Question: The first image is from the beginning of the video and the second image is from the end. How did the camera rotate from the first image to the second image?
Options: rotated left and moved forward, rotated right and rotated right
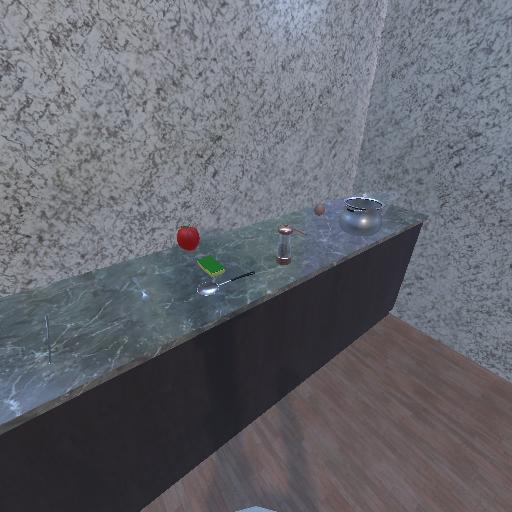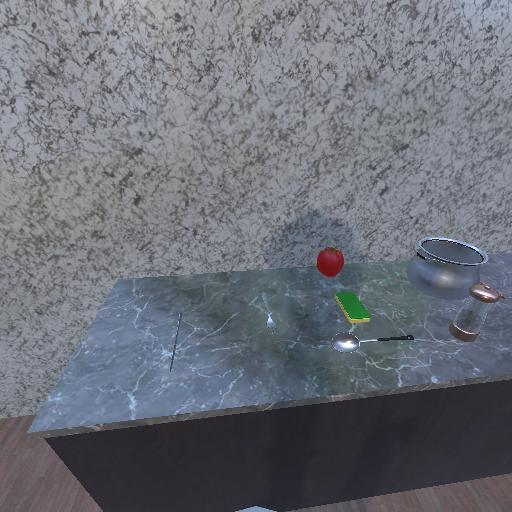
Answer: rotated left and moved forward